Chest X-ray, AP view. Patient: 50 years old, sex M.
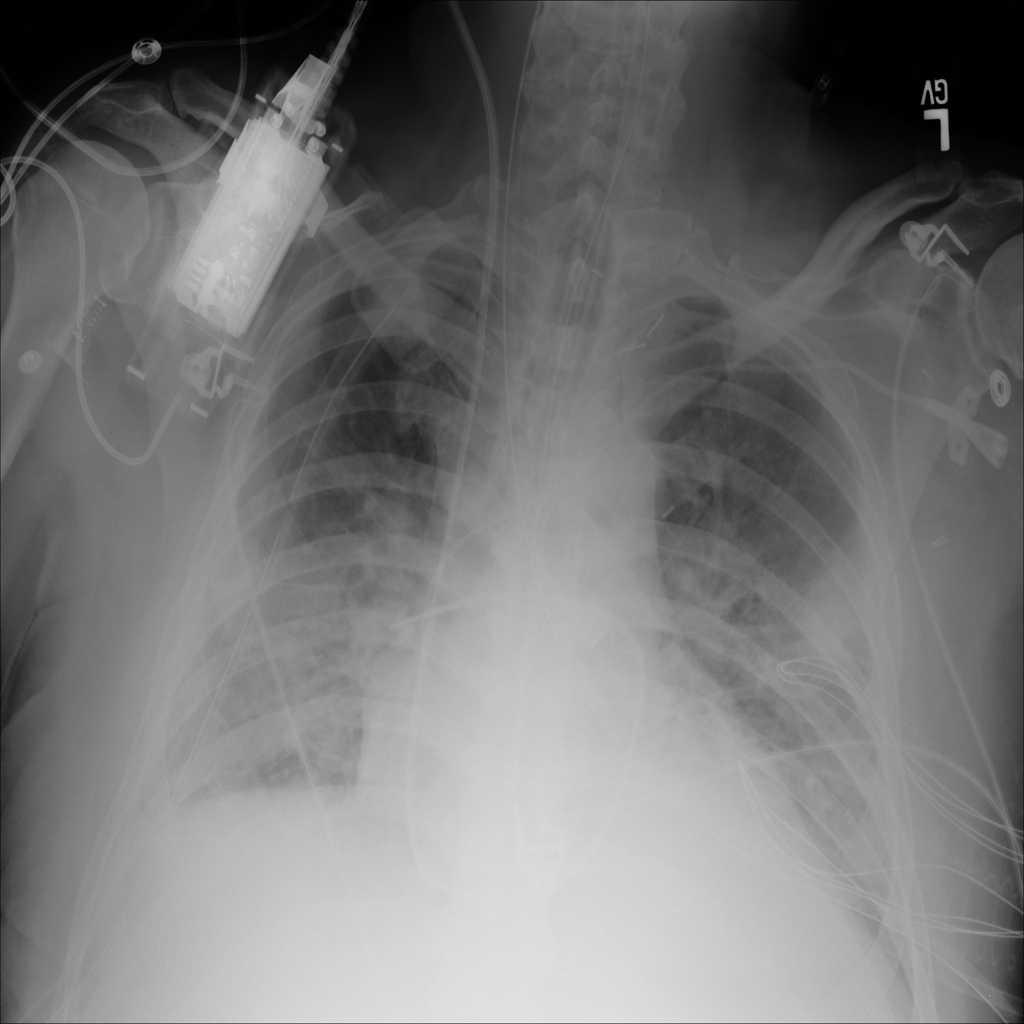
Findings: Consolidation, Edema, Infiltration, Mass